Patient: sex F, age 59
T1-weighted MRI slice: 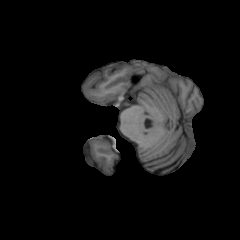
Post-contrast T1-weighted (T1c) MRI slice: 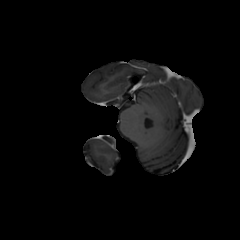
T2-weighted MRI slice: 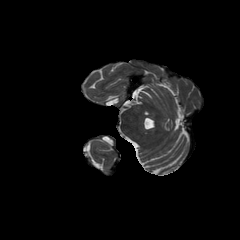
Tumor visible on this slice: no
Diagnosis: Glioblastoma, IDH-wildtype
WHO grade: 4